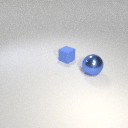
large blue metal sphere to the right of small blue rubber cube